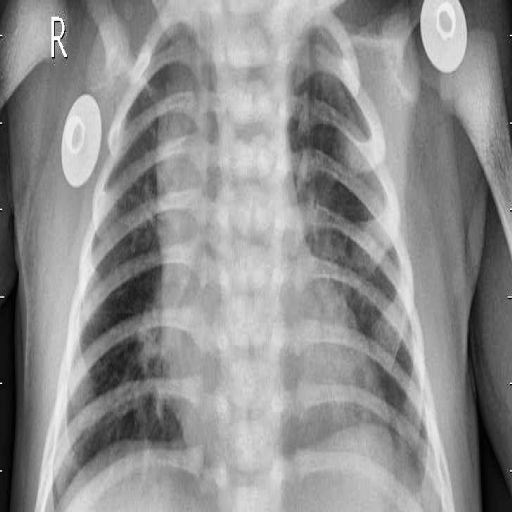
Finding: PNEUMONIA